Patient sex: M
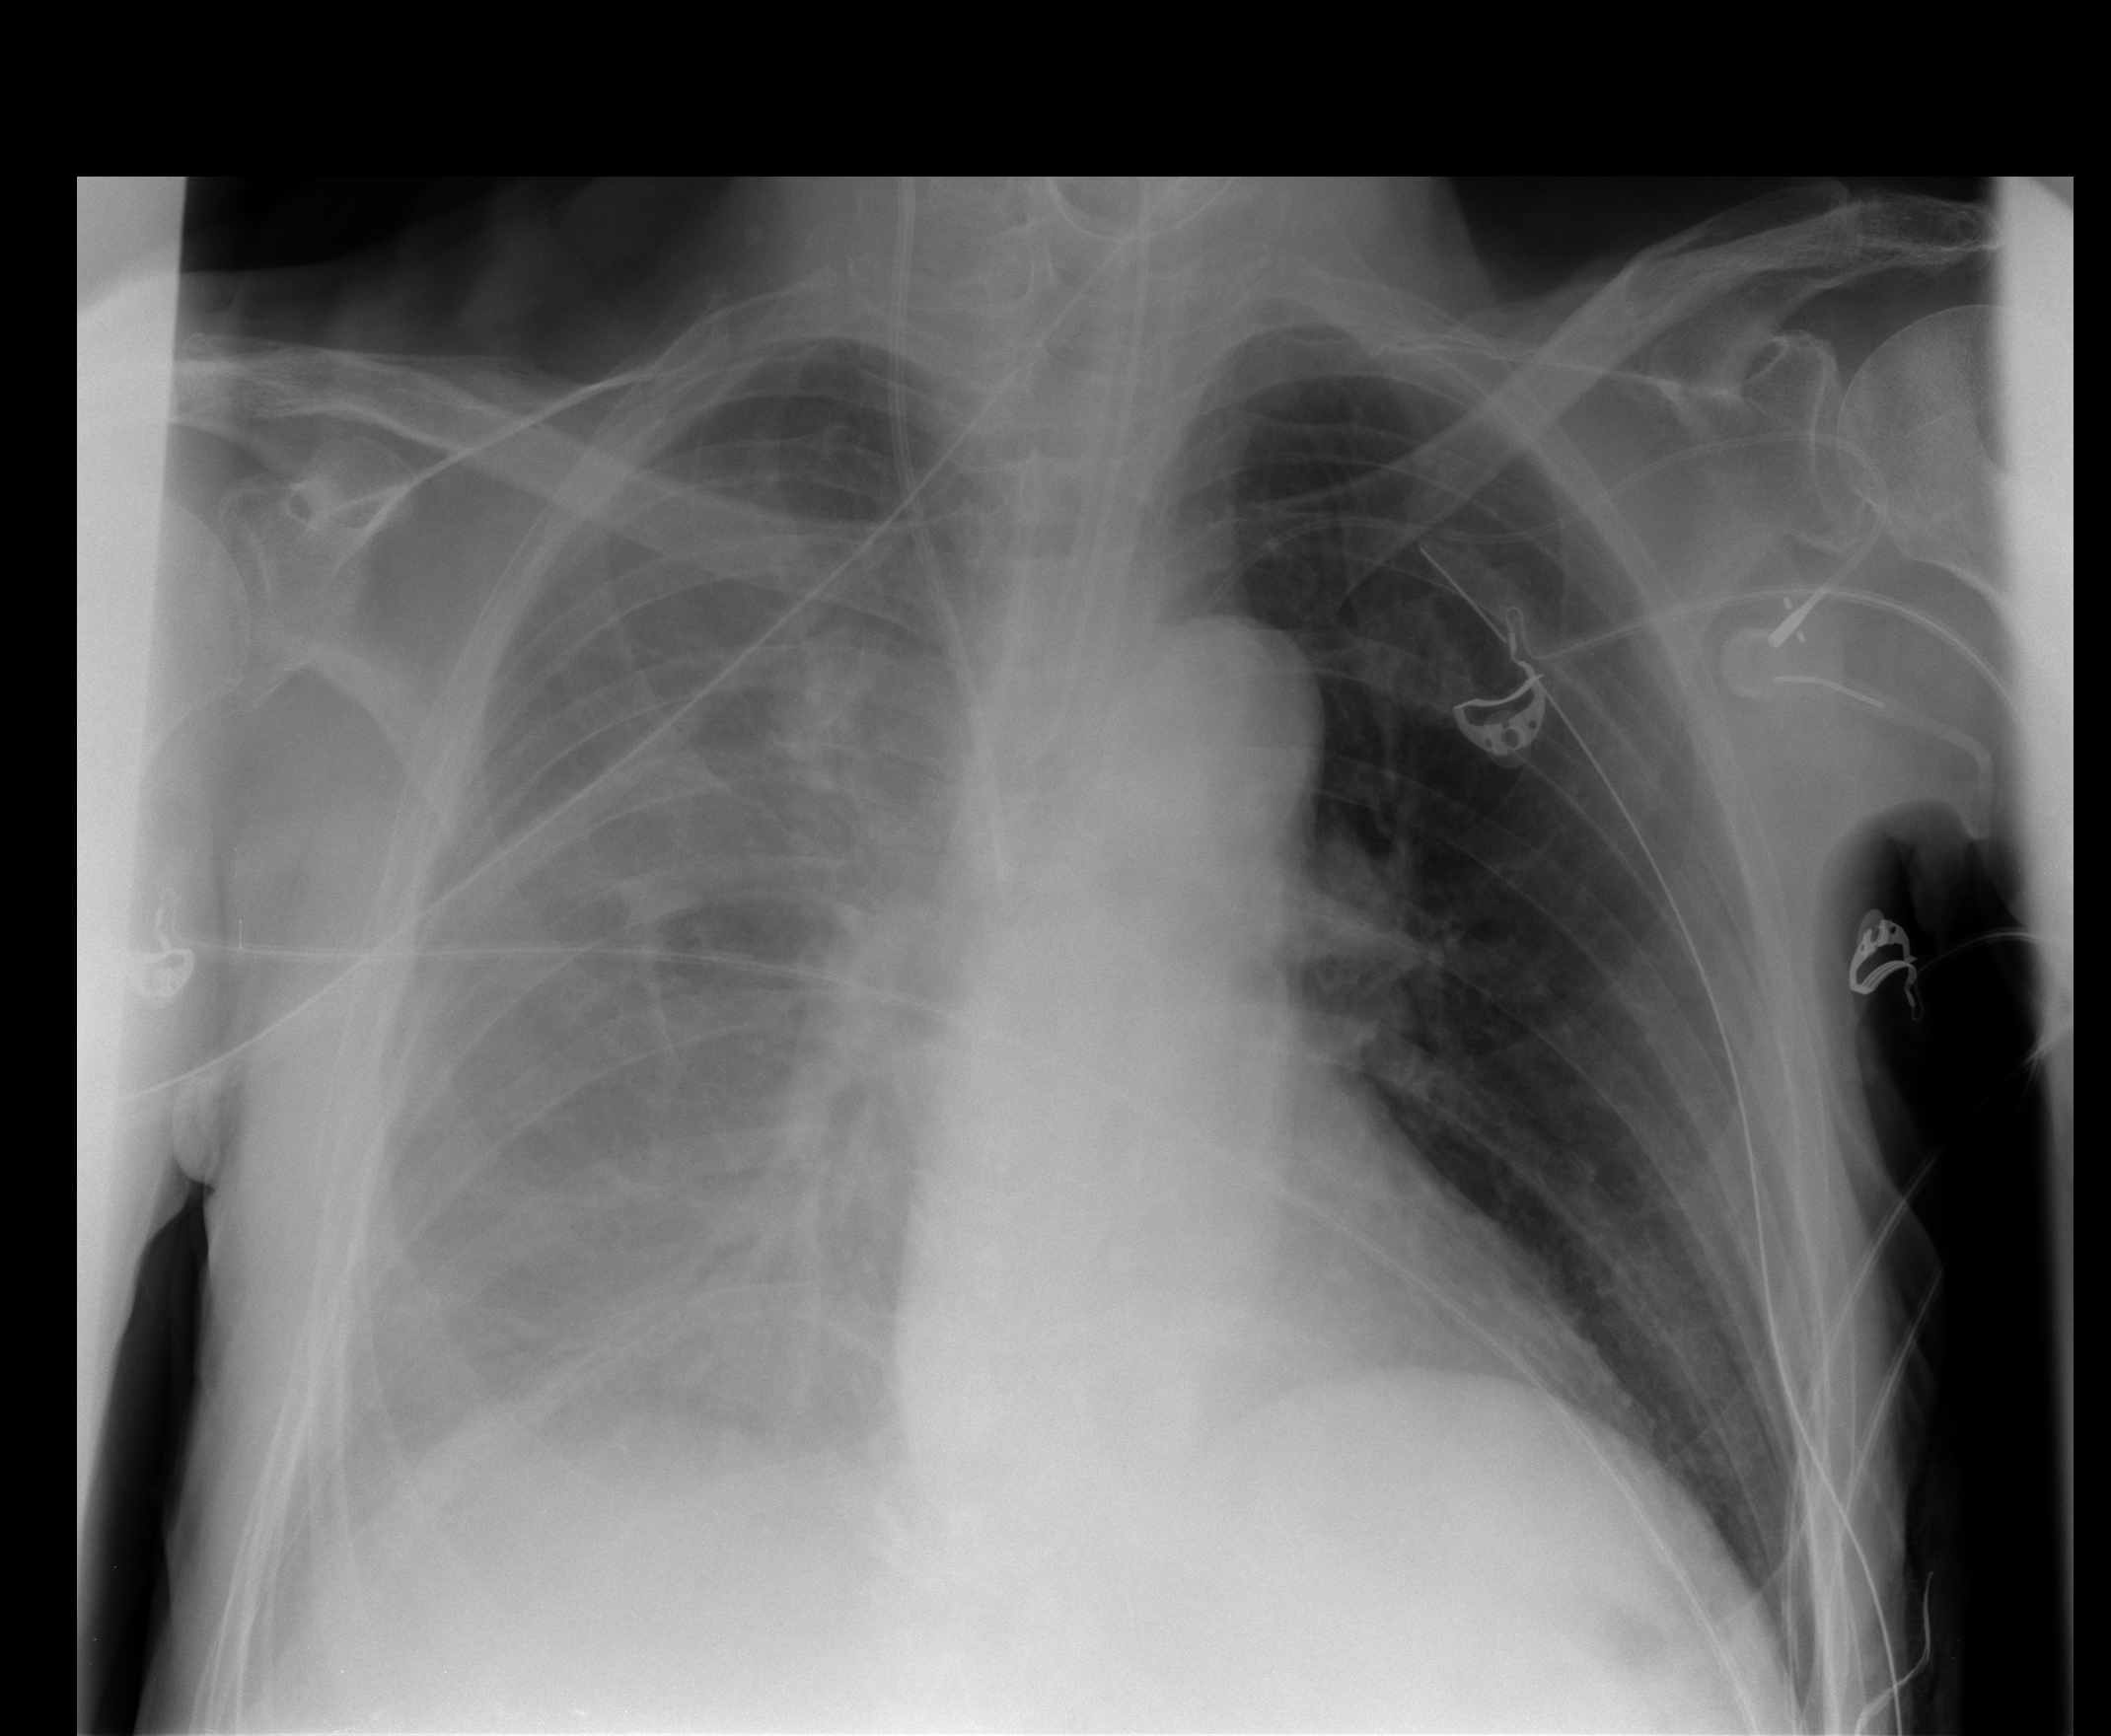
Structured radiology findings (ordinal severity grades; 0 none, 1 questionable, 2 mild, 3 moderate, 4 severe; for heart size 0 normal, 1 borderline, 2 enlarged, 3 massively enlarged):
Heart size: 0
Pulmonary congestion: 0
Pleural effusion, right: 3
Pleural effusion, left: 0
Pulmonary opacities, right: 0
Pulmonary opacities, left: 0
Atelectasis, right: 2
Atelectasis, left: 0